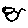
Label: cat